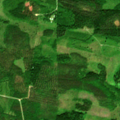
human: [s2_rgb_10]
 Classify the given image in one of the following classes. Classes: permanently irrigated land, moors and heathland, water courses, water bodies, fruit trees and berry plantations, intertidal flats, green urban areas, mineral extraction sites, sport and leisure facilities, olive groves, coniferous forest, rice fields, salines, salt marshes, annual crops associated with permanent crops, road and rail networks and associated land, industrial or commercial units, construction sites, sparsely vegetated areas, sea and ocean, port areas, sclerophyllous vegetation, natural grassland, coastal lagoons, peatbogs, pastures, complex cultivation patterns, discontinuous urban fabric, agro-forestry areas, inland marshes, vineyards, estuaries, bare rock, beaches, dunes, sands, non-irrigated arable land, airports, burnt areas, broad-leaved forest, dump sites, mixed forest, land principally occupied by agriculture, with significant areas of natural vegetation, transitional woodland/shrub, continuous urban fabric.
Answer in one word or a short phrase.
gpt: coniferous forest, mixed forest, transitional woodland/shrub